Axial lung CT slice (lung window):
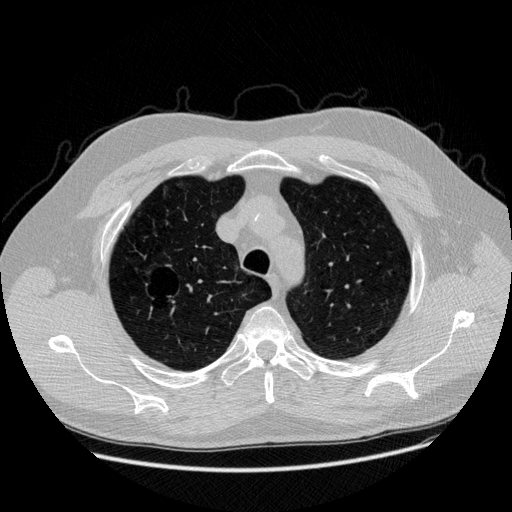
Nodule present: yes
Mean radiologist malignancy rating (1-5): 3